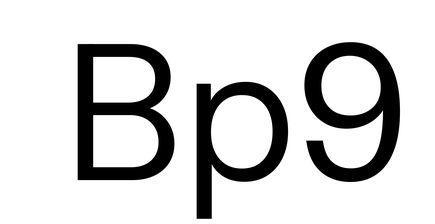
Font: InstrumentSans_Regular